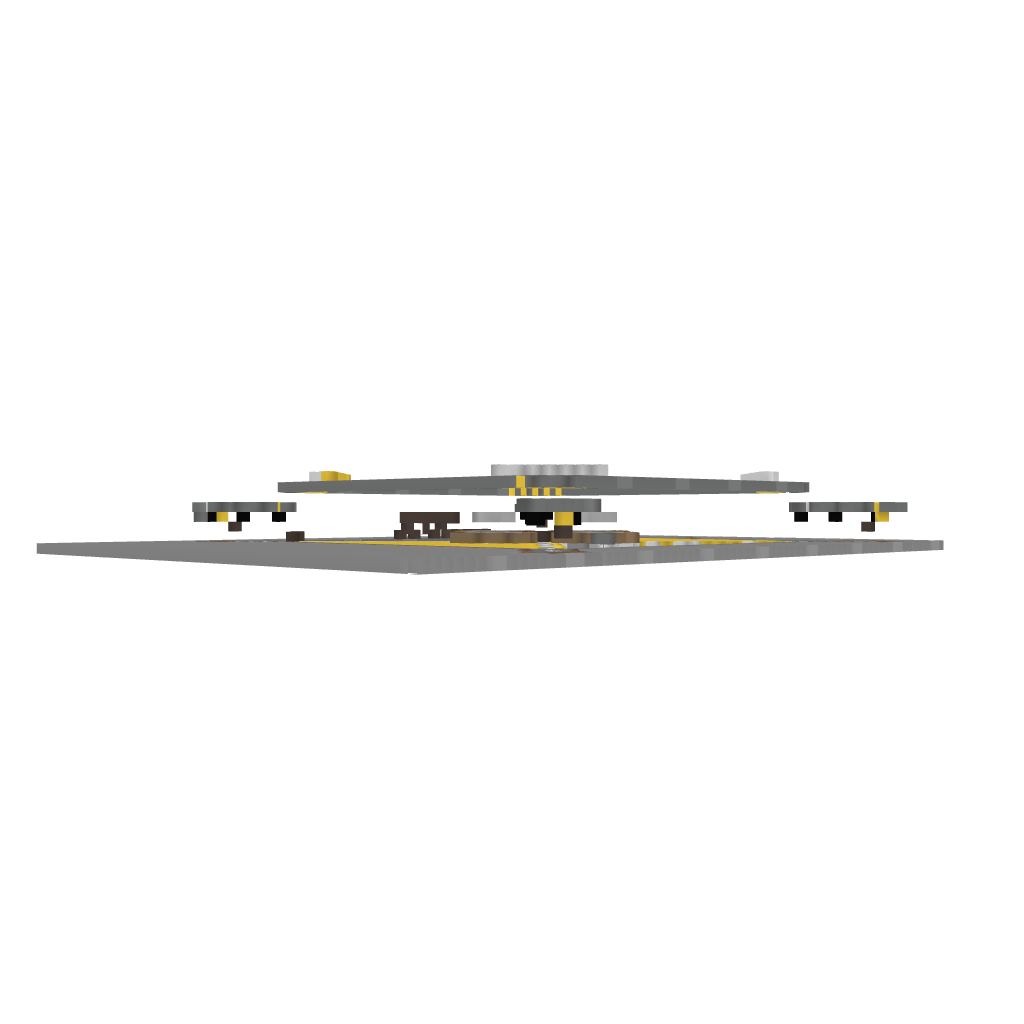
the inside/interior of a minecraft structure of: My Spawn